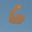
Label: 6